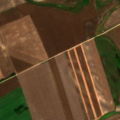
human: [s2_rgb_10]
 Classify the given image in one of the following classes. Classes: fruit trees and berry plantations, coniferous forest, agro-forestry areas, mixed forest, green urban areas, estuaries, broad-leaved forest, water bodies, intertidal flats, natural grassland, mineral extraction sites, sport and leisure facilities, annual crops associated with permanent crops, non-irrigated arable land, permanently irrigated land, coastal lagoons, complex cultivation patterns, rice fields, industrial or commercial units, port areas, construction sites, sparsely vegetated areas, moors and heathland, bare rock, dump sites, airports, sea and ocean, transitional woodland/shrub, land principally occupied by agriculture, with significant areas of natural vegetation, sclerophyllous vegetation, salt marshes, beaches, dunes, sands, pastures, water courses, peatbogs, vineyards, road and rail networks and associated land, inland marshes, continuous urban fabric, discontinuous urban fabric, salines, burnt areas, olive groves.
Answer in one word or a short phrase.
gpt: non-irrigated arable land